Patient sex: F
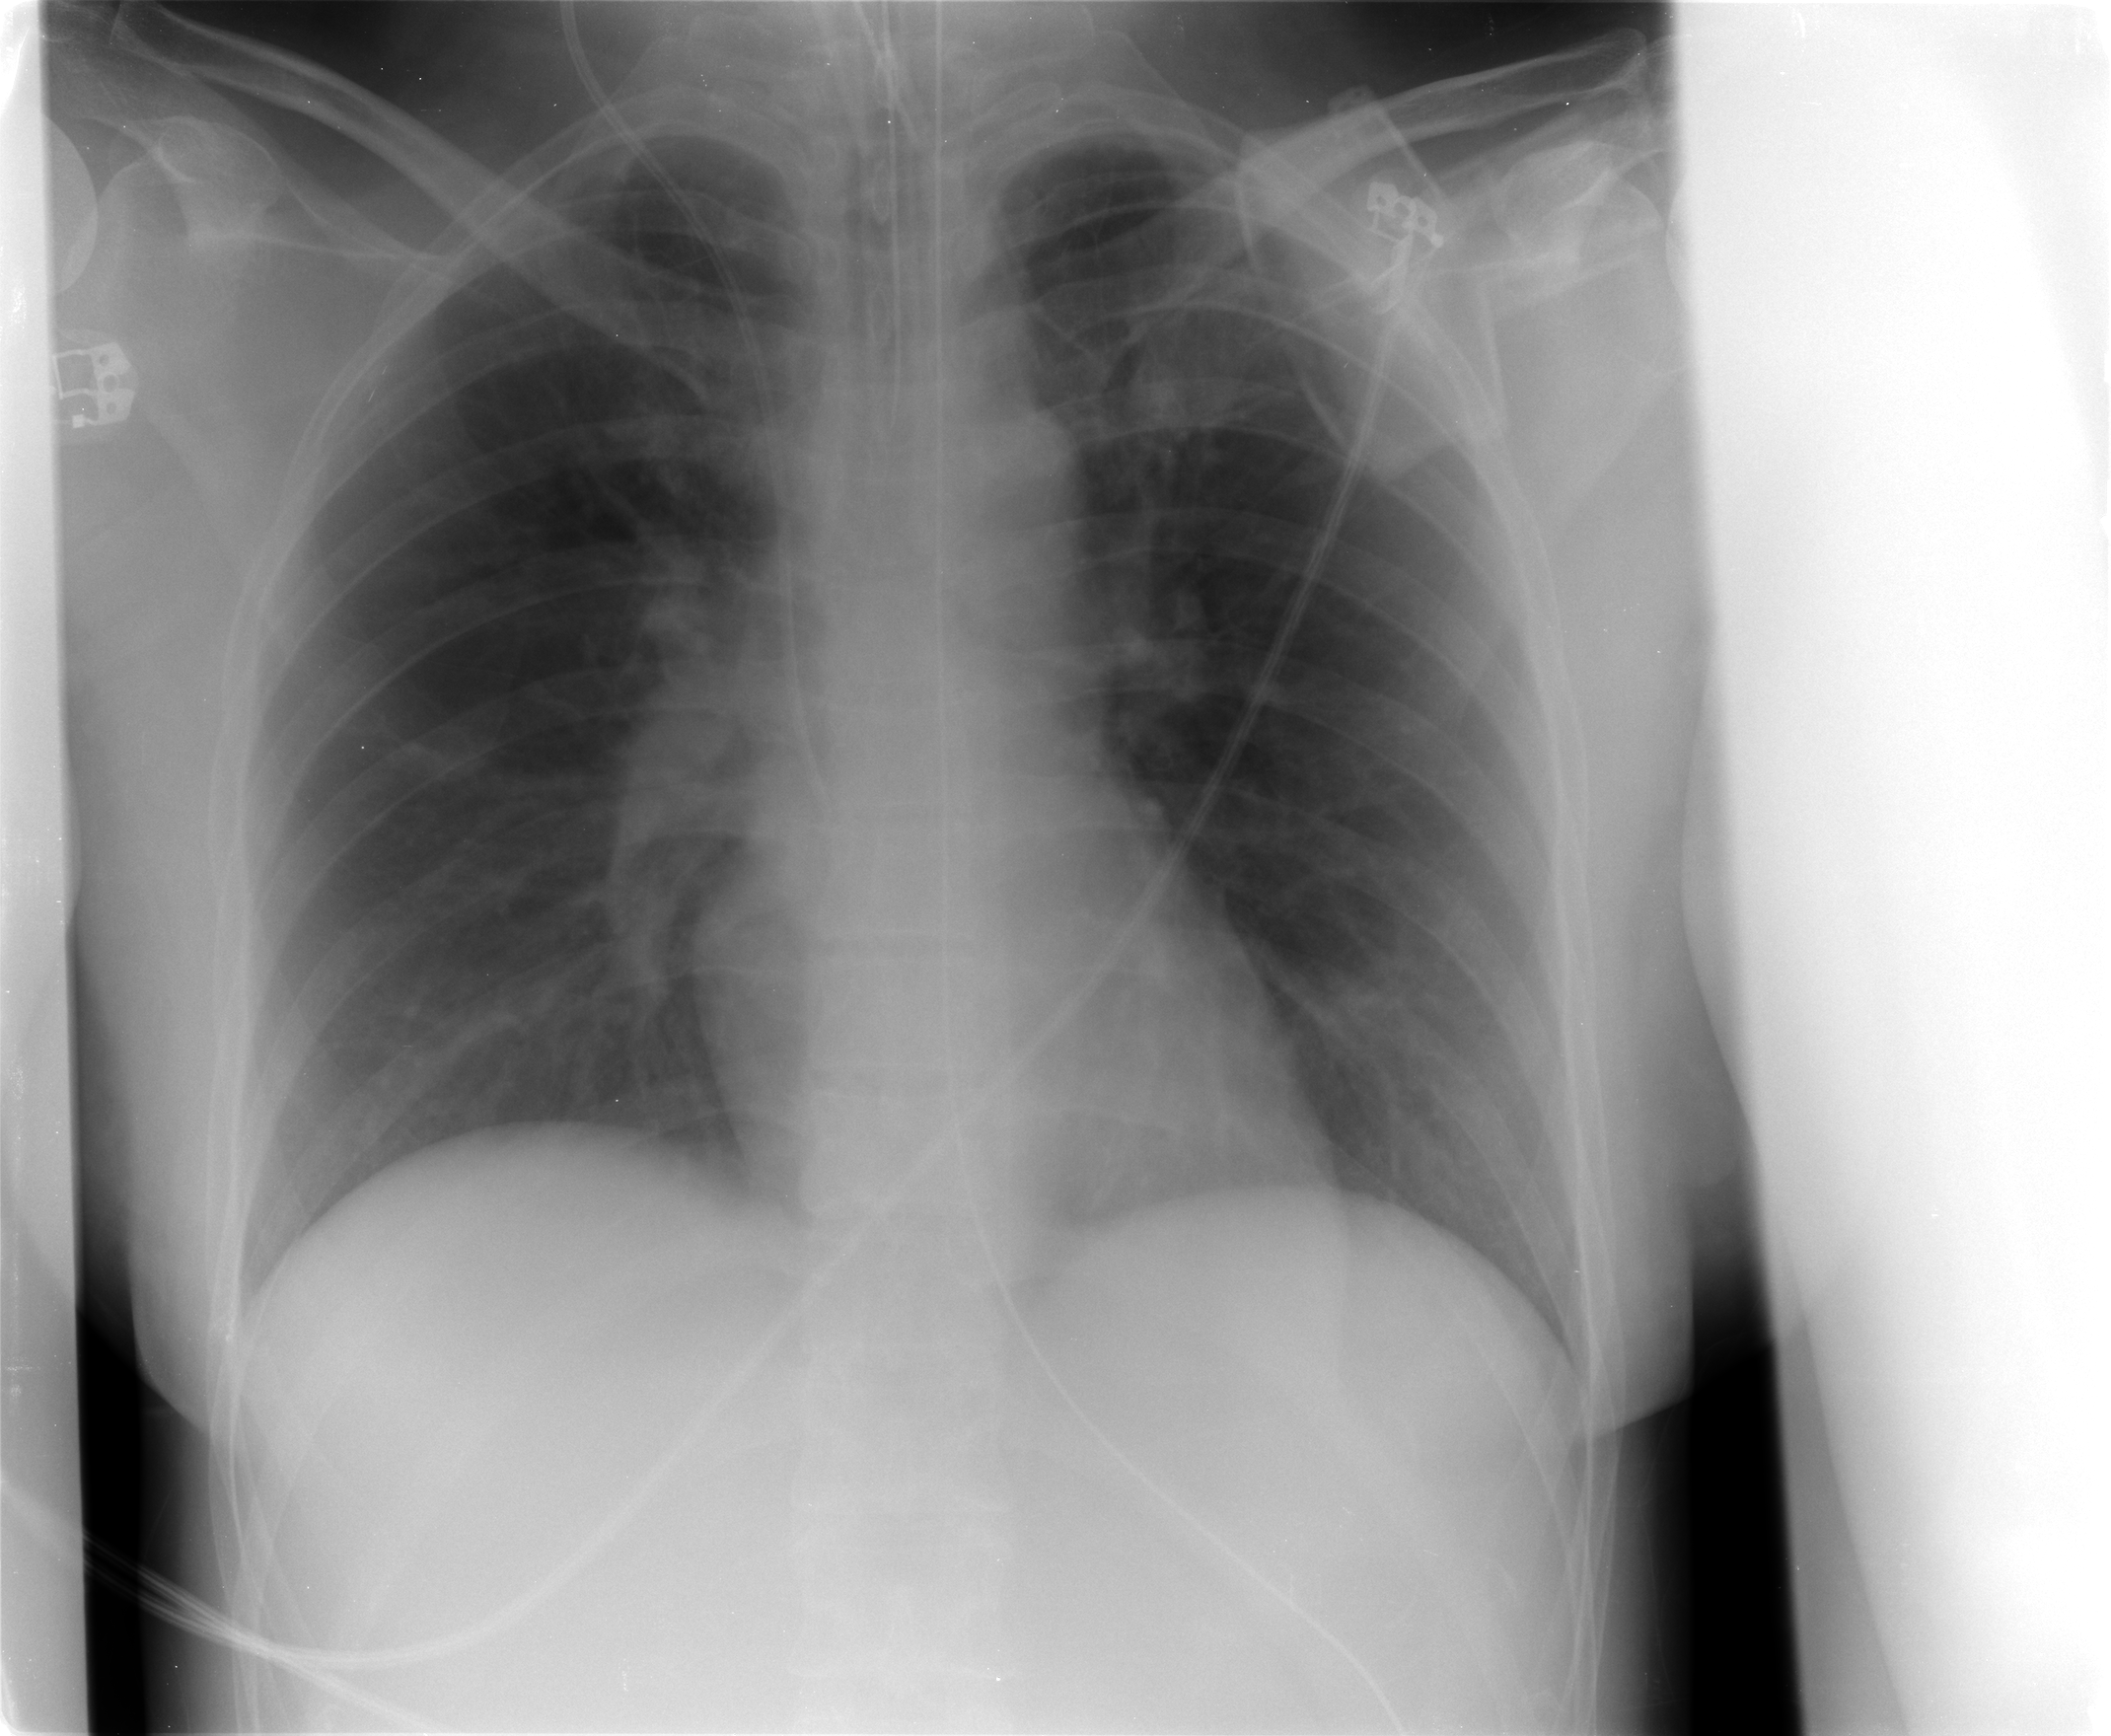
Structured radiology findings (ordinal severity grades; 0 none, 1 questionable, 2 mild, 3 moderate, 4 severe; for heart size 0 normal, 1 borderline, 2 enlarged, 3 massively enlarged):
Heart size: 0
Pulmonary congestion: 2
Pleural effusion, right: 0
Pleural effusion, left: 0
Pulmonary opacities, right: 1
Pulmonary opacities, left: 1
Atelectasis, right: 0
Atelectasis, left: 0